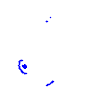
Particle: proton